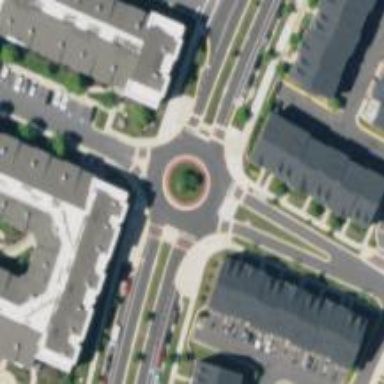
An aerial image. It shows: Residential road with roundabout.